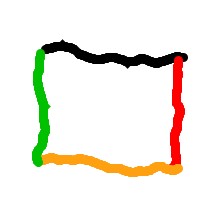
Shape: rectangle